Field crop: maize
Growth stage: 1
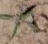
Species: atriplex